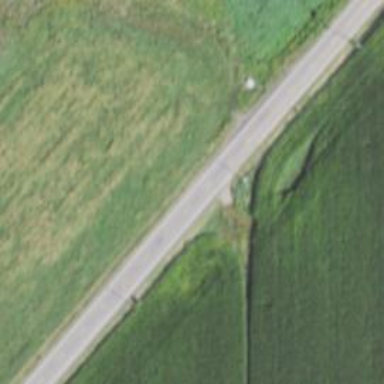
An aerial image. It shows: Primary highway.